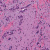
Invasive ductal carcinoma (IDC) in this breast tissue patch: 0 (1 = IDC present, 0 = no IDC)